Current action and preconditions to check: path_clear

Your task: For each precondition in the list above, predict whether it will hold at this action.

Consider the current scene as observed from the mobile robot's camera, and analyze the predicted future states of all dynamic agents (e.g., people, animals, vehicles, or any moving entities) within the NEXT SECOND.

IMPORTANT: Only answer "very likely" if you are absolutely certain—based on strong, clear evidence—that a dynamic agent will violate the precondition in the predicted future state. Do NOT answer "very likely" for unlikely, ambiguous, or low-probability risks.

Ask yourself for each precondition: Is there a high probability, with clear and convincing evidence, that the predicted future states of any dynamic agent will interfere with the predicted future state of the currently executing action within the NEXT SECOND, causing that precondition to fail?

Assess the risk level based on these predictions. Use "likely" or "very likely" if motions create a clear risk of interference.

Use "neutral" or "improbable" if agents are nearby but their predicted paths are clearly diverging or non-conflicting.

Failure Risk Categories: "very improbable", "improbable", "neutral", "likely", "very likely"

Answer Format: Output ONLY the probability_of_failure value from these categories: "very improbable", "improbable", "neutral", "likely", "very likely"

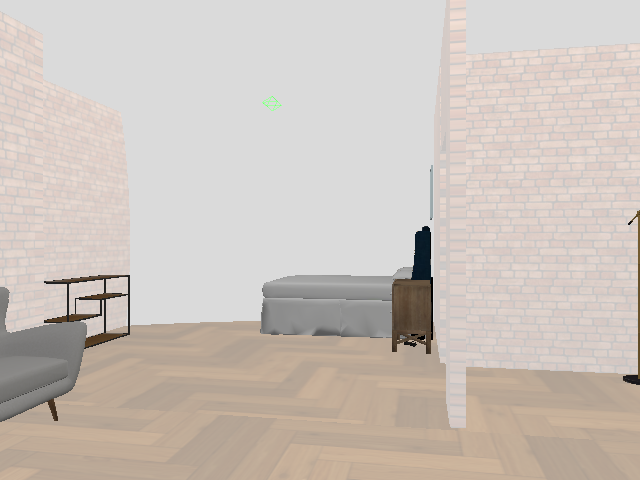

Answer: very improbable